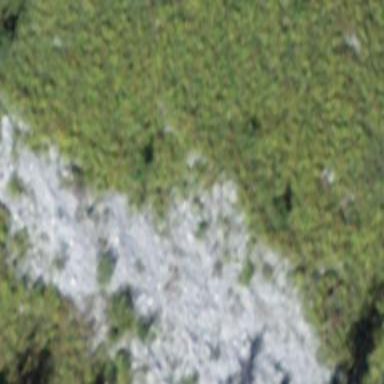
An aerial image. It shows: Natural scree.